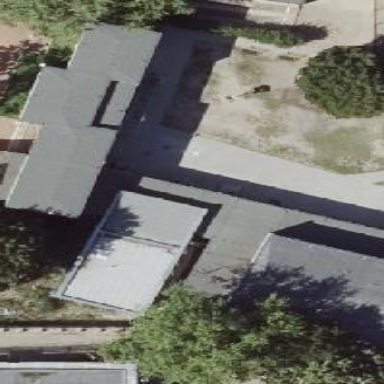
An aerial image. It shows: School building.